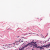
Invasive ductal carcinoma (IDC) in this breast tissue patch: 0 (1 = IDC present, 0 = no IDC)